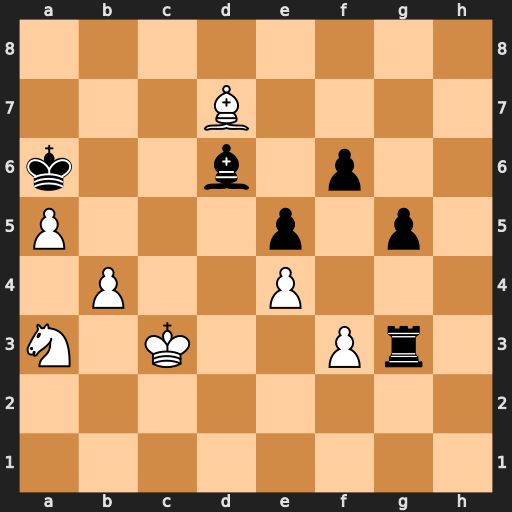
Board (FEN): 8/3B4/k2b1p2/P3p1p1/1P2P3/N1K2Pr1/8/8
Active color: w
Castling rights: -
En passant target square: -
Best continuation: Bc8+ Ka7 Nb5+ Kb8 Nxd6